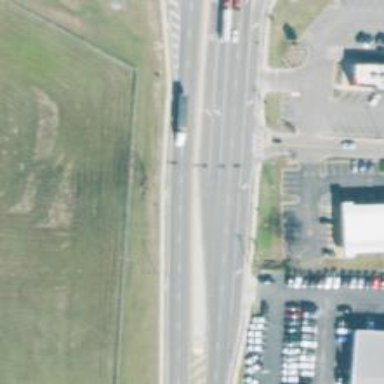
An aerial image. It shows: Asphalt road with dual carriageways at trunk level.